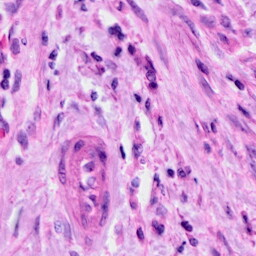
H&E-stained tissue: Cervix